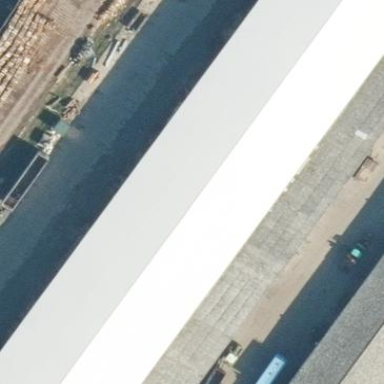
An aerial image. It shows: Industrial building.